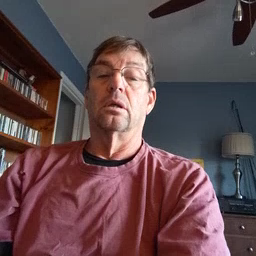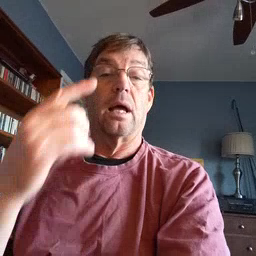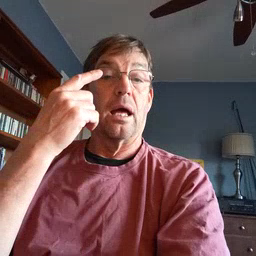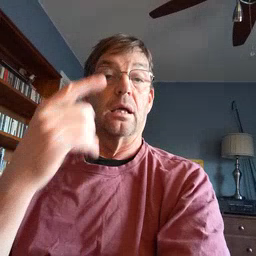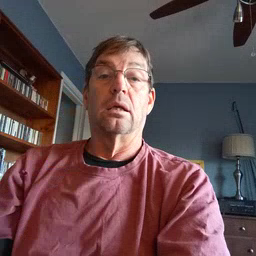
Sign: eye